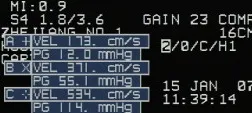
Left ventricular apical five-chamber view of showing that a dynamic left ventricular outflow tract obstruction was present, with a resting maximal instantaneous gradient of 55 mmHg (B: peak velocity, 3.7 m/s).
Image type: electrography (emg)